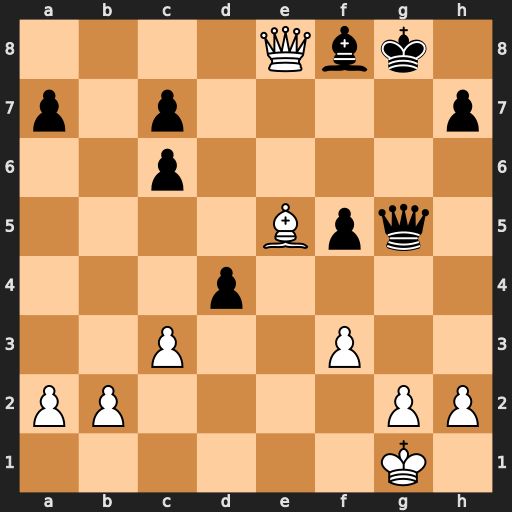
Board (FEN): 4Qbk1/p1p4p/2p5/4Bpq1/3p4/2P2P2/PP4PP/6K1
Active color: w
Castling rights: -
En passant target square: -
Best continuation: Qe6#